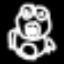
Label: frog